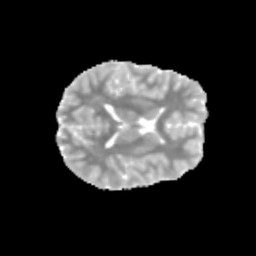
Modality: MD
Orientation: axial
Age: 12
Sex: male
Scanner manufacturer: siemens
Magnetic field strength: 3 T
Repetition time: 3.8 s
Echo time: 0.07 s